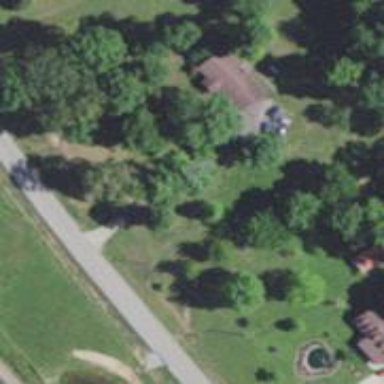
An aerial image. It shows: Driveway leading to service road.